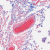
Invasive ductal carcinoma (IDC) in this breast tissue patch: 0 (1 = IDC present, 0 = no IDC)